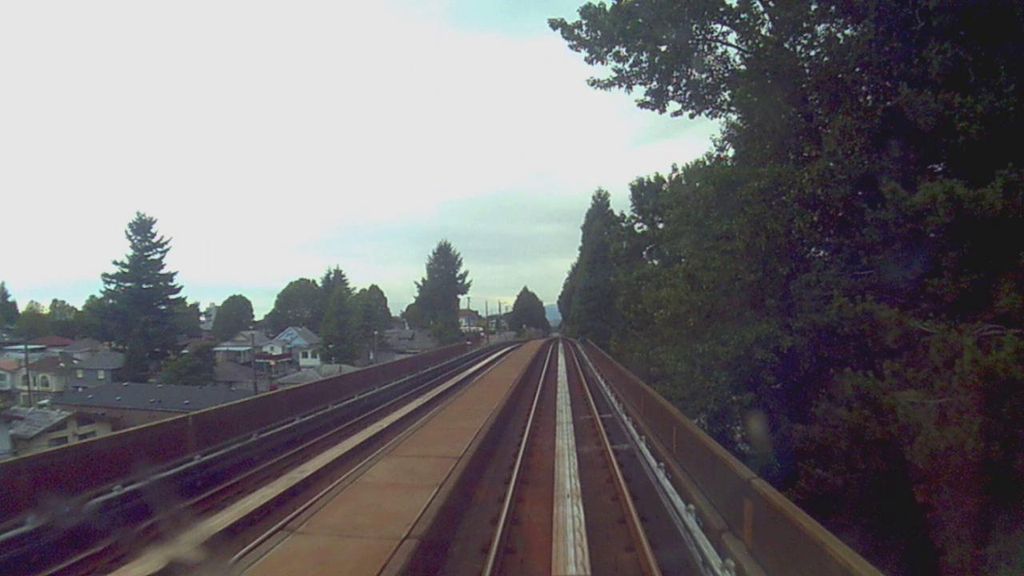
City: vancouver